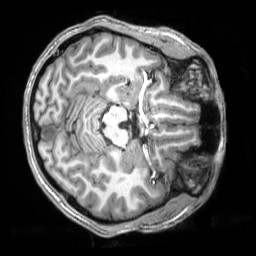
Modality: T1w
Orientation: axial
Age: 20
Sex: male